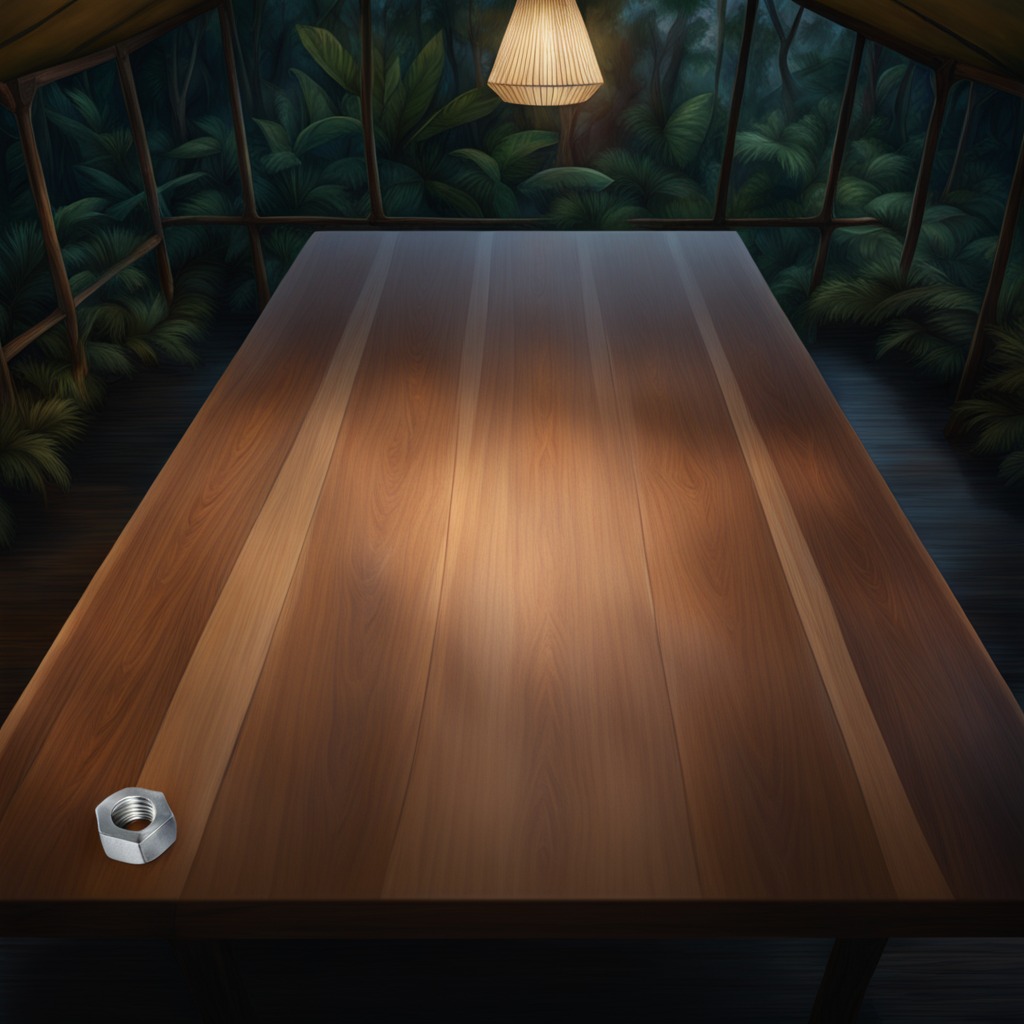
A metal nut is lying on a wooden table inside a jungle field workshop tent at night.